Question: I am currently attempting to build a gradle grails 3 project, where it is using Spring-context-support as a transitive dependency under some Spring dependency at compile time as declared in my build file.
My application does depend on the group and artifact/module as a whole(That is, Spring-context-support), however, I need to explicitly get rid of/exclude EhCache from within spring-context-support.
I know syntactically how rid myself of the entire spring-context-support dependency, however I cannot seem to figure out how to remove JUST the caching...
A screen shot is attached to help illustrate what i mean:
this line when uncommented will remove the entire spring-context-support dependency:

Here you see the "cache" package, containing the Ehcache modules that I am trying to get rid of. How would I adjust the exclude declaration to remove this?
<URL>
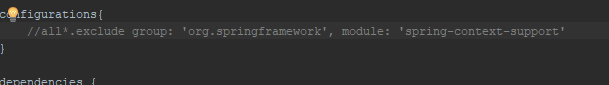
Answer: Gradle (or Maven) will only allow you to exclude a dependency at the artifact level, that is not have the jar on the classpath. There is no first class support for filtering out a set of packages from a dependency.
For that, the easiest would be to repackage your application in a fat jar, filtering out the packages you deem unnecessary.
However the way your question is phrased makes me wonder if there is not a confusion.
What you will find inside 'org.springframework.cache' is not Ehcache code but instead the Spring caching abstraction.
Ehcache library is either a module under group 'net.sf.ehcache' or 'org.ehcache', and you could very well exclude these.